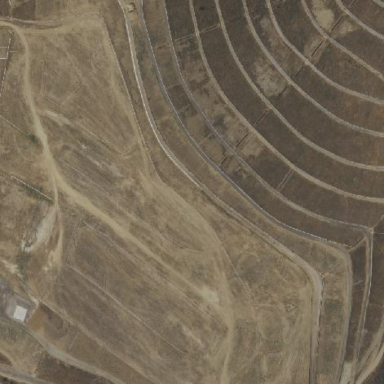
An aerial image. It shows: Landfill area.